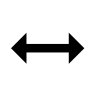
Cursor type: resize_w
OS/theme: linux-apple-cursor
Variant: black